Chest X-ray. View position: PA
Patient age: 41
Patient sex: F
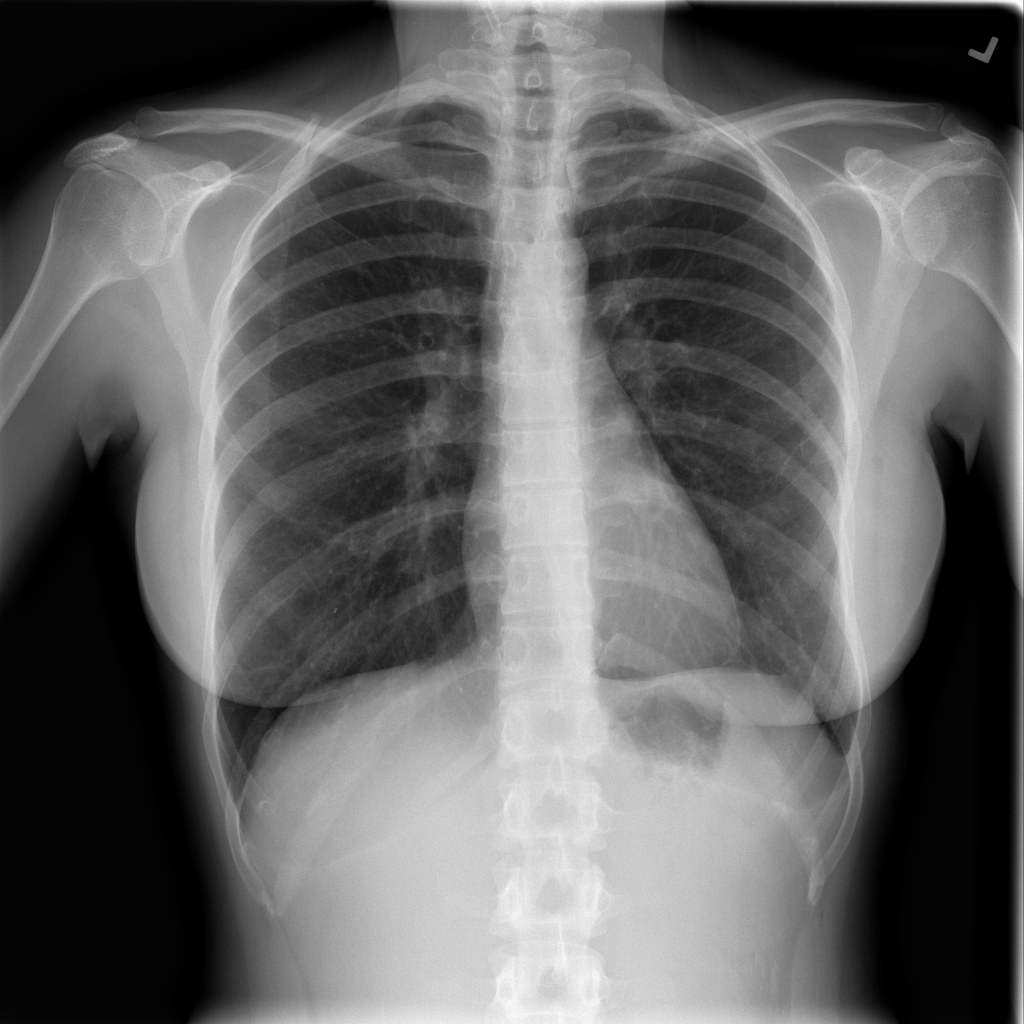
Finding: Pneumothorax